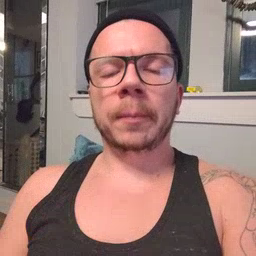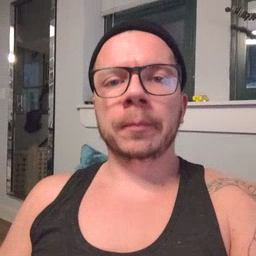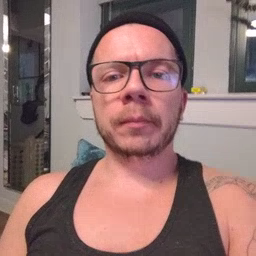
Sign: story